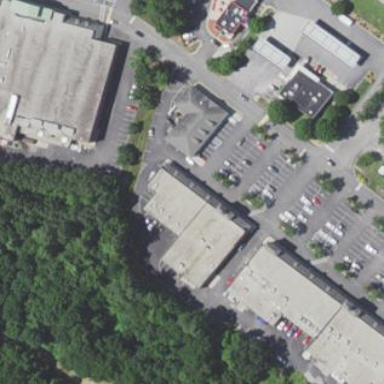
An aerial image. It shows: Retail building.